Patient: sex M, age 32
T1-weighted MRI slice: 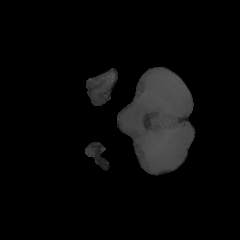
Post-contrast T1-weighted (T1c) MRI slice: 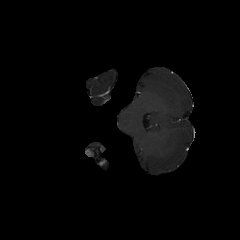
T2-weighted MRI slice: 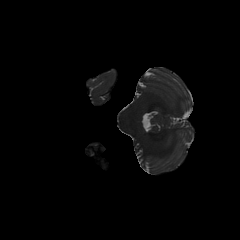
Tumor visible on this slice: no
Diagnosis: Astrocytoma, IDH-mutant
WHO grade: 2